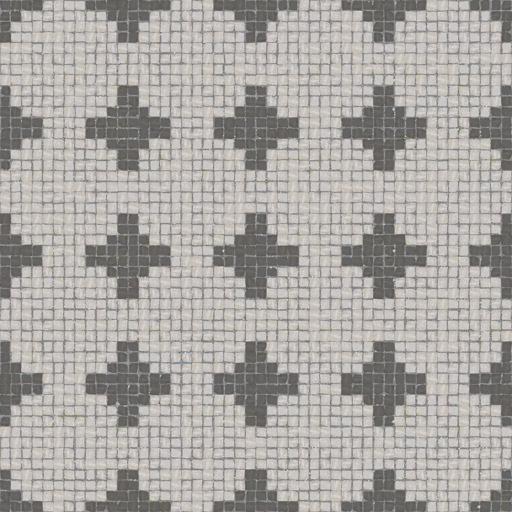
Tags: pattern paved pavement paving stones square tiled tiles